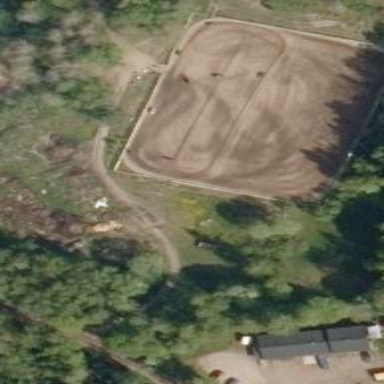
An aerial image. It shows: Equestrian pitch for leisure land activities.